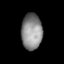
Tissue: lung
Cell type: Endothelial cells
Senescence score: 0.5837
Nuclear area (px): 734
Mean DAPI intensity: 137.978